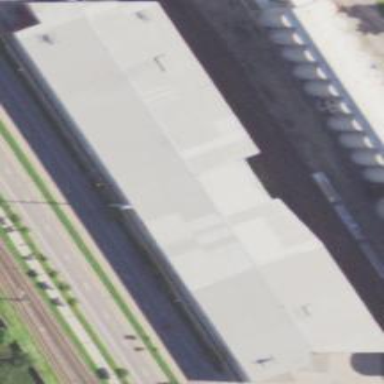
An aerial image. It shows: Storage shop located in building.